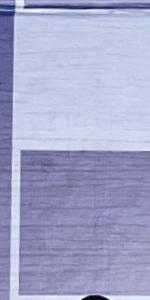
Label: Empty